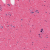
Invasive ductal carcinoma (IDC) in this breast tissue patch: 0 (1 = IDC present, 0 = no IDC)